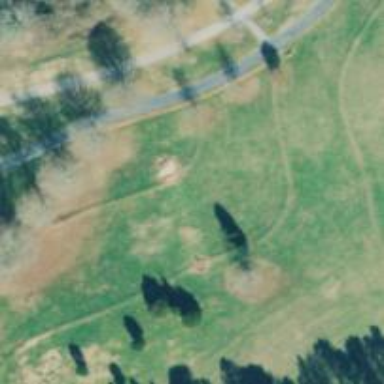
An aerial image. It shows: Disc golf basket.